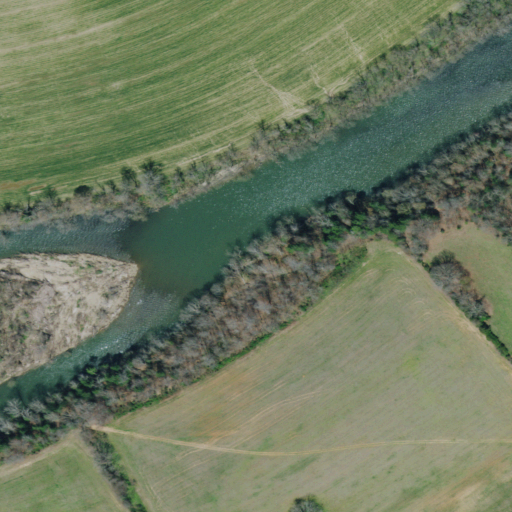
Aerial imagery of bar in Tennessee named Howard Shoals containing deciduous forest, pasture, cultivated crops, open water, open development, mixed forest, and grassland